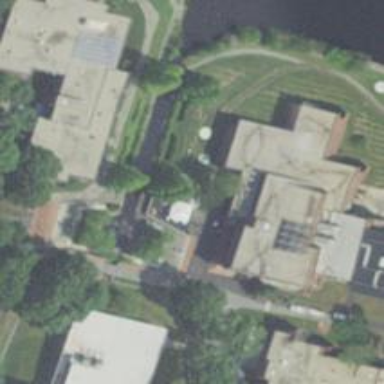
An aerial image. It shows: View of university building.